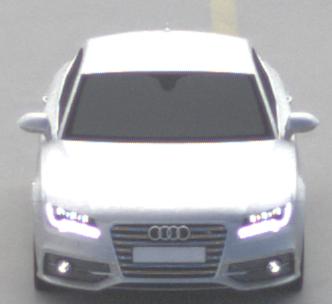
Make: Audi
Model: S7 Sportback cod
Detailed model: S7 (4G) Sportback
Model produced from: 2012/06
Model produced until: 2014/05
Doors: 5
Color: white
Road condition: dry road
Daytime: midday
Contrast: medium contrast